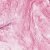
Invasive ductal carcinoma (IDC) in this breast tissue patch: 0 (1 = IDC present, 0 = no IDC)